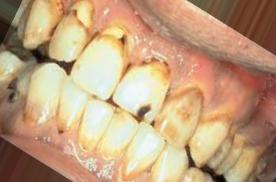
Condition: Tooth Discoloration